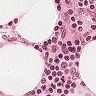
Metastatic tissue present: no